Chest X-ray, AP view. Patient: 66 years old, sex M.
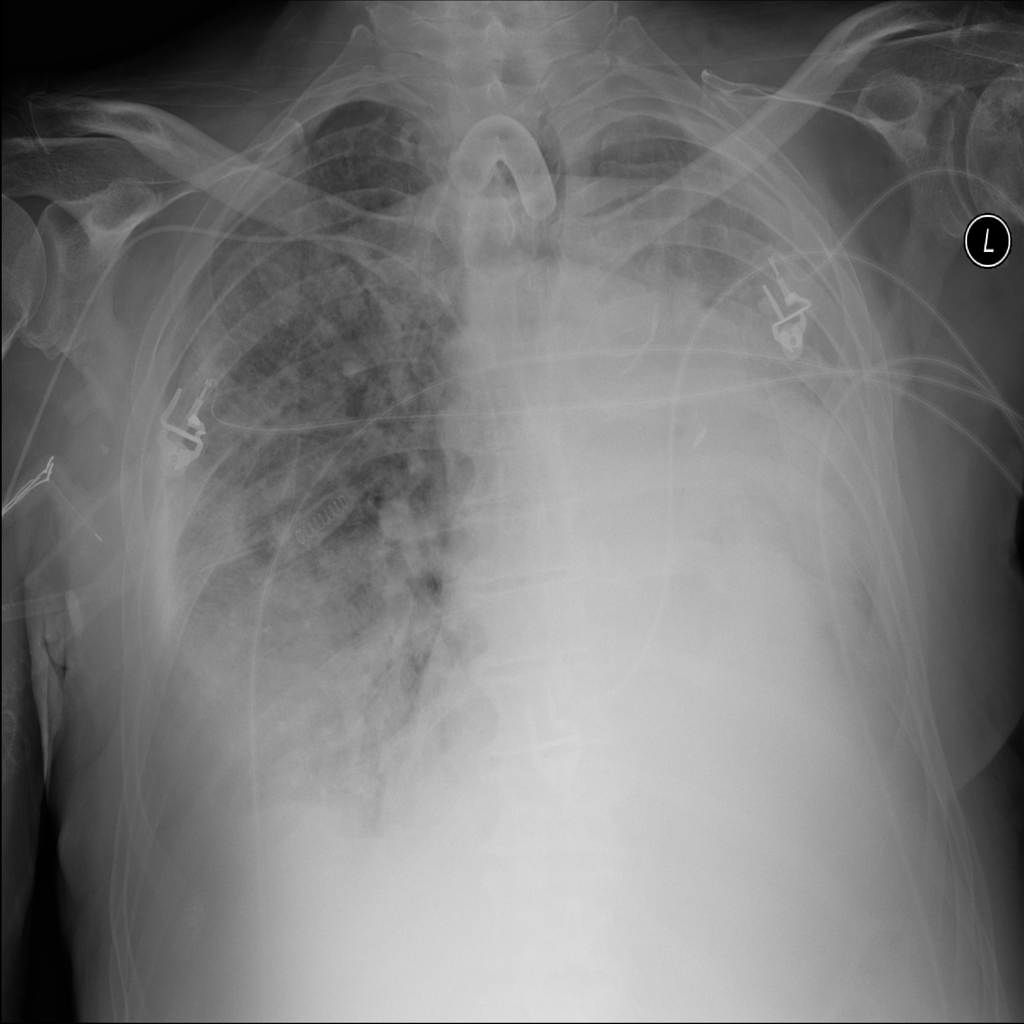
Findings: Infiltration